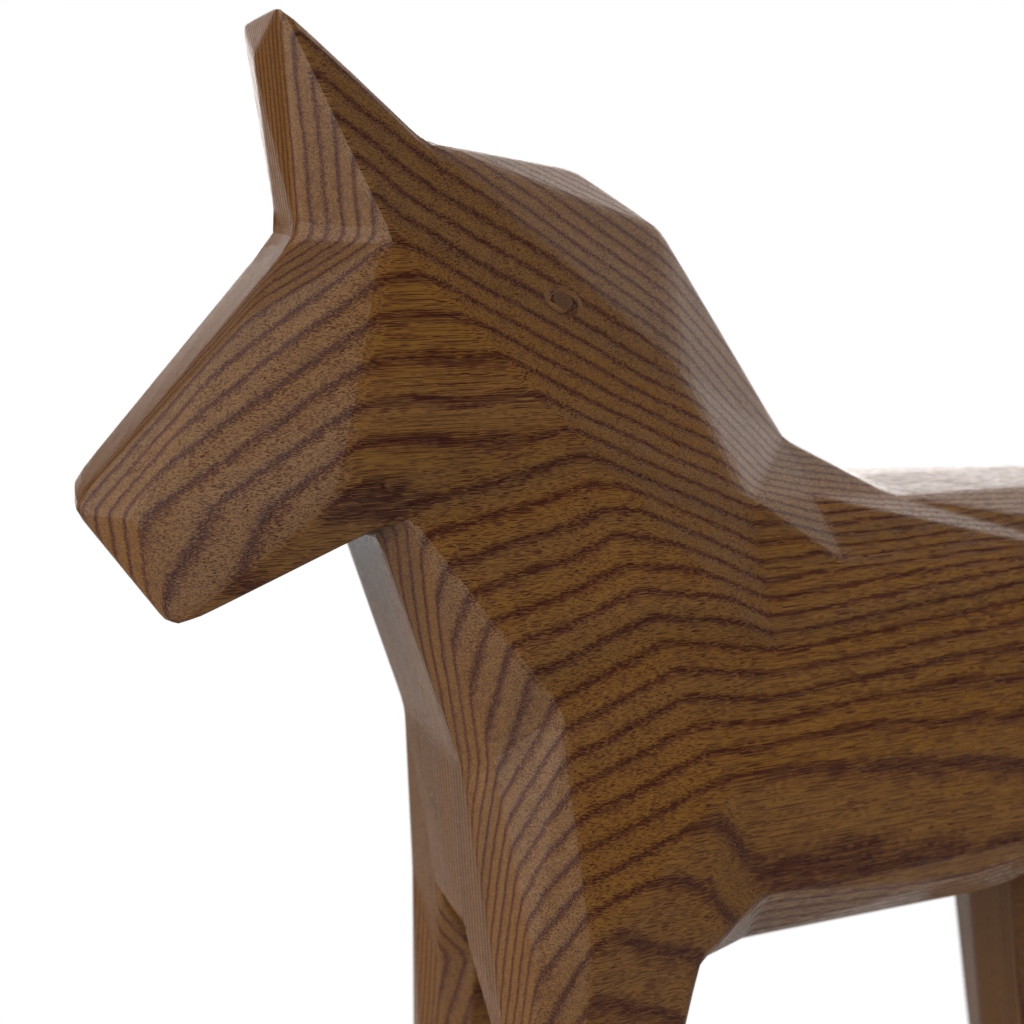
A high quality rendering of a dalahest_oak dalecarlian horse figurine made of varnished dark oak standing on a white surface in an a white studio with artificial white studio lighting,medium shot from the front right side , 50 mm, f 22